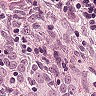
Metastatic tissue present: yes